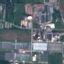
Land use / land cover: Industrial